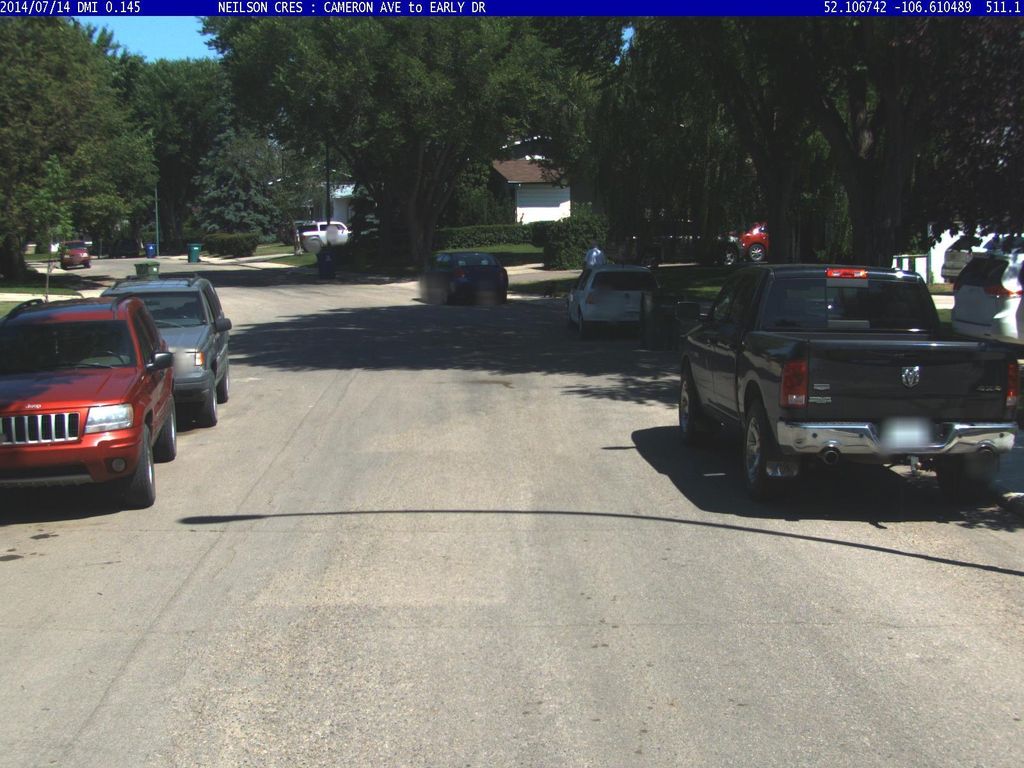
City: saskatoon